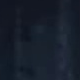
Vehicle type: Motorcycle